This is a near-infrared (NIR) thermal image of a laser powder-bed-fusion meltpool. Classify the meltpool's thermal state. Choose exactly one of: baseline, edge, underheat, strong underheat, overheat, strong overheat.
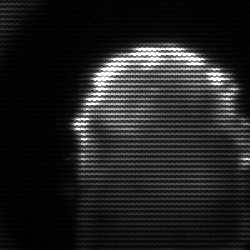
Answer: baseline